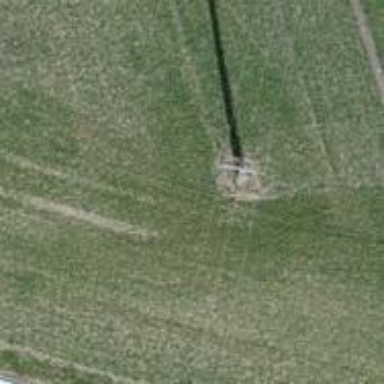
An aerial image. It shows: Minor power line.